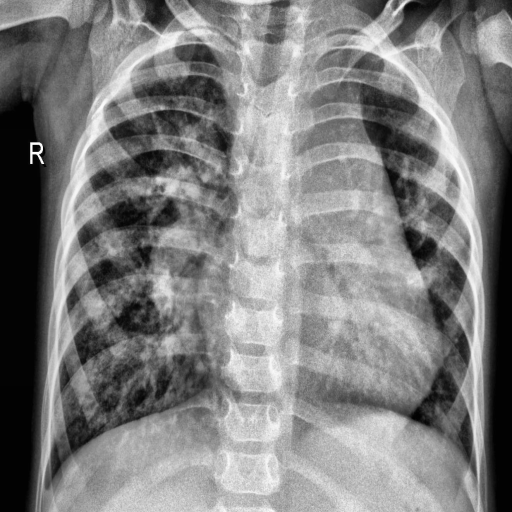
Finding: PNEUMONIA